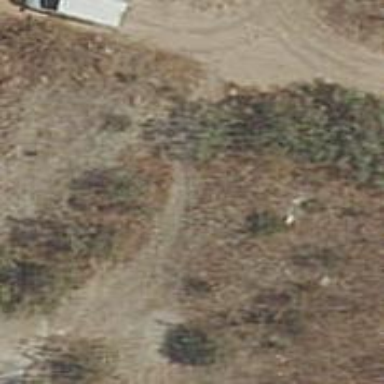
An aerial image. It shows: Unpaved track road.